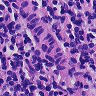
Metastatic tissue present: no